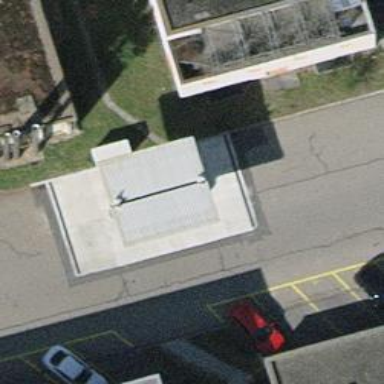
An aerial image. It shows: View of roof of building.